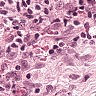
Metastatic tissue present: no